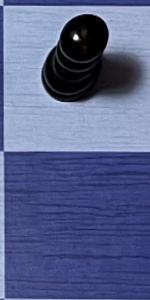
Label: Empty